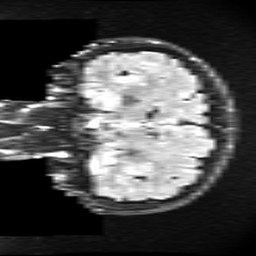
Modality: FLAIR
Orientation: coronal
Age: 25
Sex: male
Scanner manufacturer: ge
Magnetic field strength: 3 T
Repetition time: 11 s
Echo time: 0.1497 s